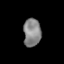
Tissue: lung
Cell type: Epithelial cells
Senescence score: 0.2064
Nuclear area (px): 476
Mean DAPI intensity: 134.769